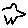
Label: star